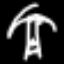
Label: palm tree